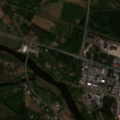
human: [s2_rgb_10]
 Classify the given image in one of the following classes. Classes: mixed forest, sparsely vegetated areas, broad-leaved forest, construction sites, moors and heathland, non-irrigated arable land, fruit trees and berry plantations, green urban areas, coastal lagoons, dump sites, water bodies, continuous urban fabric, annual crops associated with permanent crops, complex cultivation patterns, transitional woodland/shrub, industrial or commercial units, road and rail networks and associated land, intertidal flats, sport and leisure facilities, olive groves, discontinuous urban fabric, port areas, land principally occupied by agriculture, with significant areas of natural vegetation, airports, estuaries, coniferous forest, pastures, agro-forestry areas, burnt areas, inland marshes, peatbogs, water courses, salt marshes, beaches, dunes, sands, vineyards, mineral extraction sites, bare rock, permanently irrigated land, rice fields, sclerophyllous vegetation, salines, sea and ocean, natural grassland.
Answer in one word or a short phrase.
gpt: discontinuous urban fabric, industrial or commercial units, land principally occupied by agriculture, with significant areas of natural vegetation, mixed forest